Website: walmart
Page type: payment
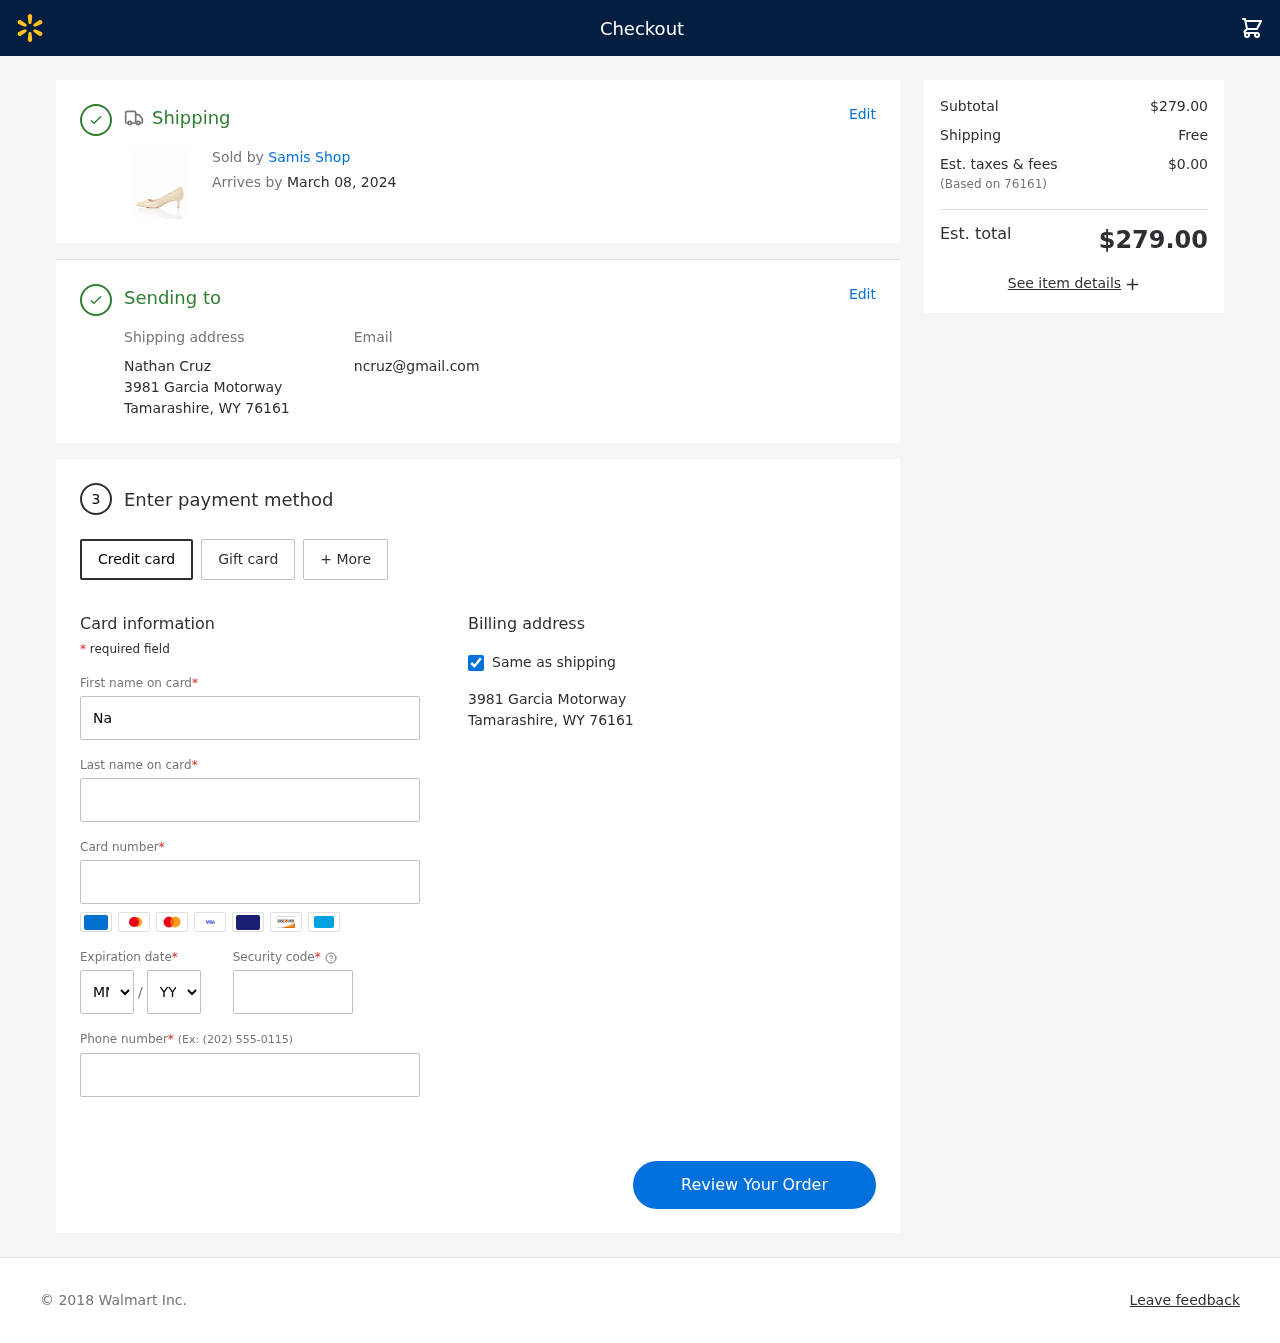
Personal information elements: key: PII_CARD_CVV
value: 955
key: PII_CARD_EXPIRY_MONTH
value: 05
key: PII_CARD_EXPIRY_YEAR
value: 28
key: PII_CARD_NUMBER
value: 2469 5468 0193 4466
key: PII_CITY_STATE_ZIP
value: Tamarashire, WY 76161
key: PII_EMAIL
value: ncruz@gmail.com
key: PII_FIRSTNAME
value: Nathan
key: PII_FULLNAME
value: Nathan Cruz
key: PII_LASTNAME
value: Cruz
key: PII_PHONE
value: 9859627324
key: PII_POSTCODE
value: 76161
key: PII_STREET
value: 3981 Garcia Motorway
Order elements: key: ORDER_DELIVERY_DATE
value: March 08, 2024
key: ORDER_SUBTOTAL
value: $279.00
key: ORDER_SHIPPING_COST
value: Free
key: ORDER_TAX
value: $0.00
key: ORDER_TOTAL
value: $279.00